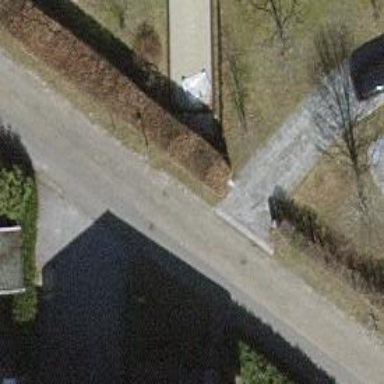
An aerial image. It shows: Hedge acting as barrier.